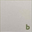
Piece: xx